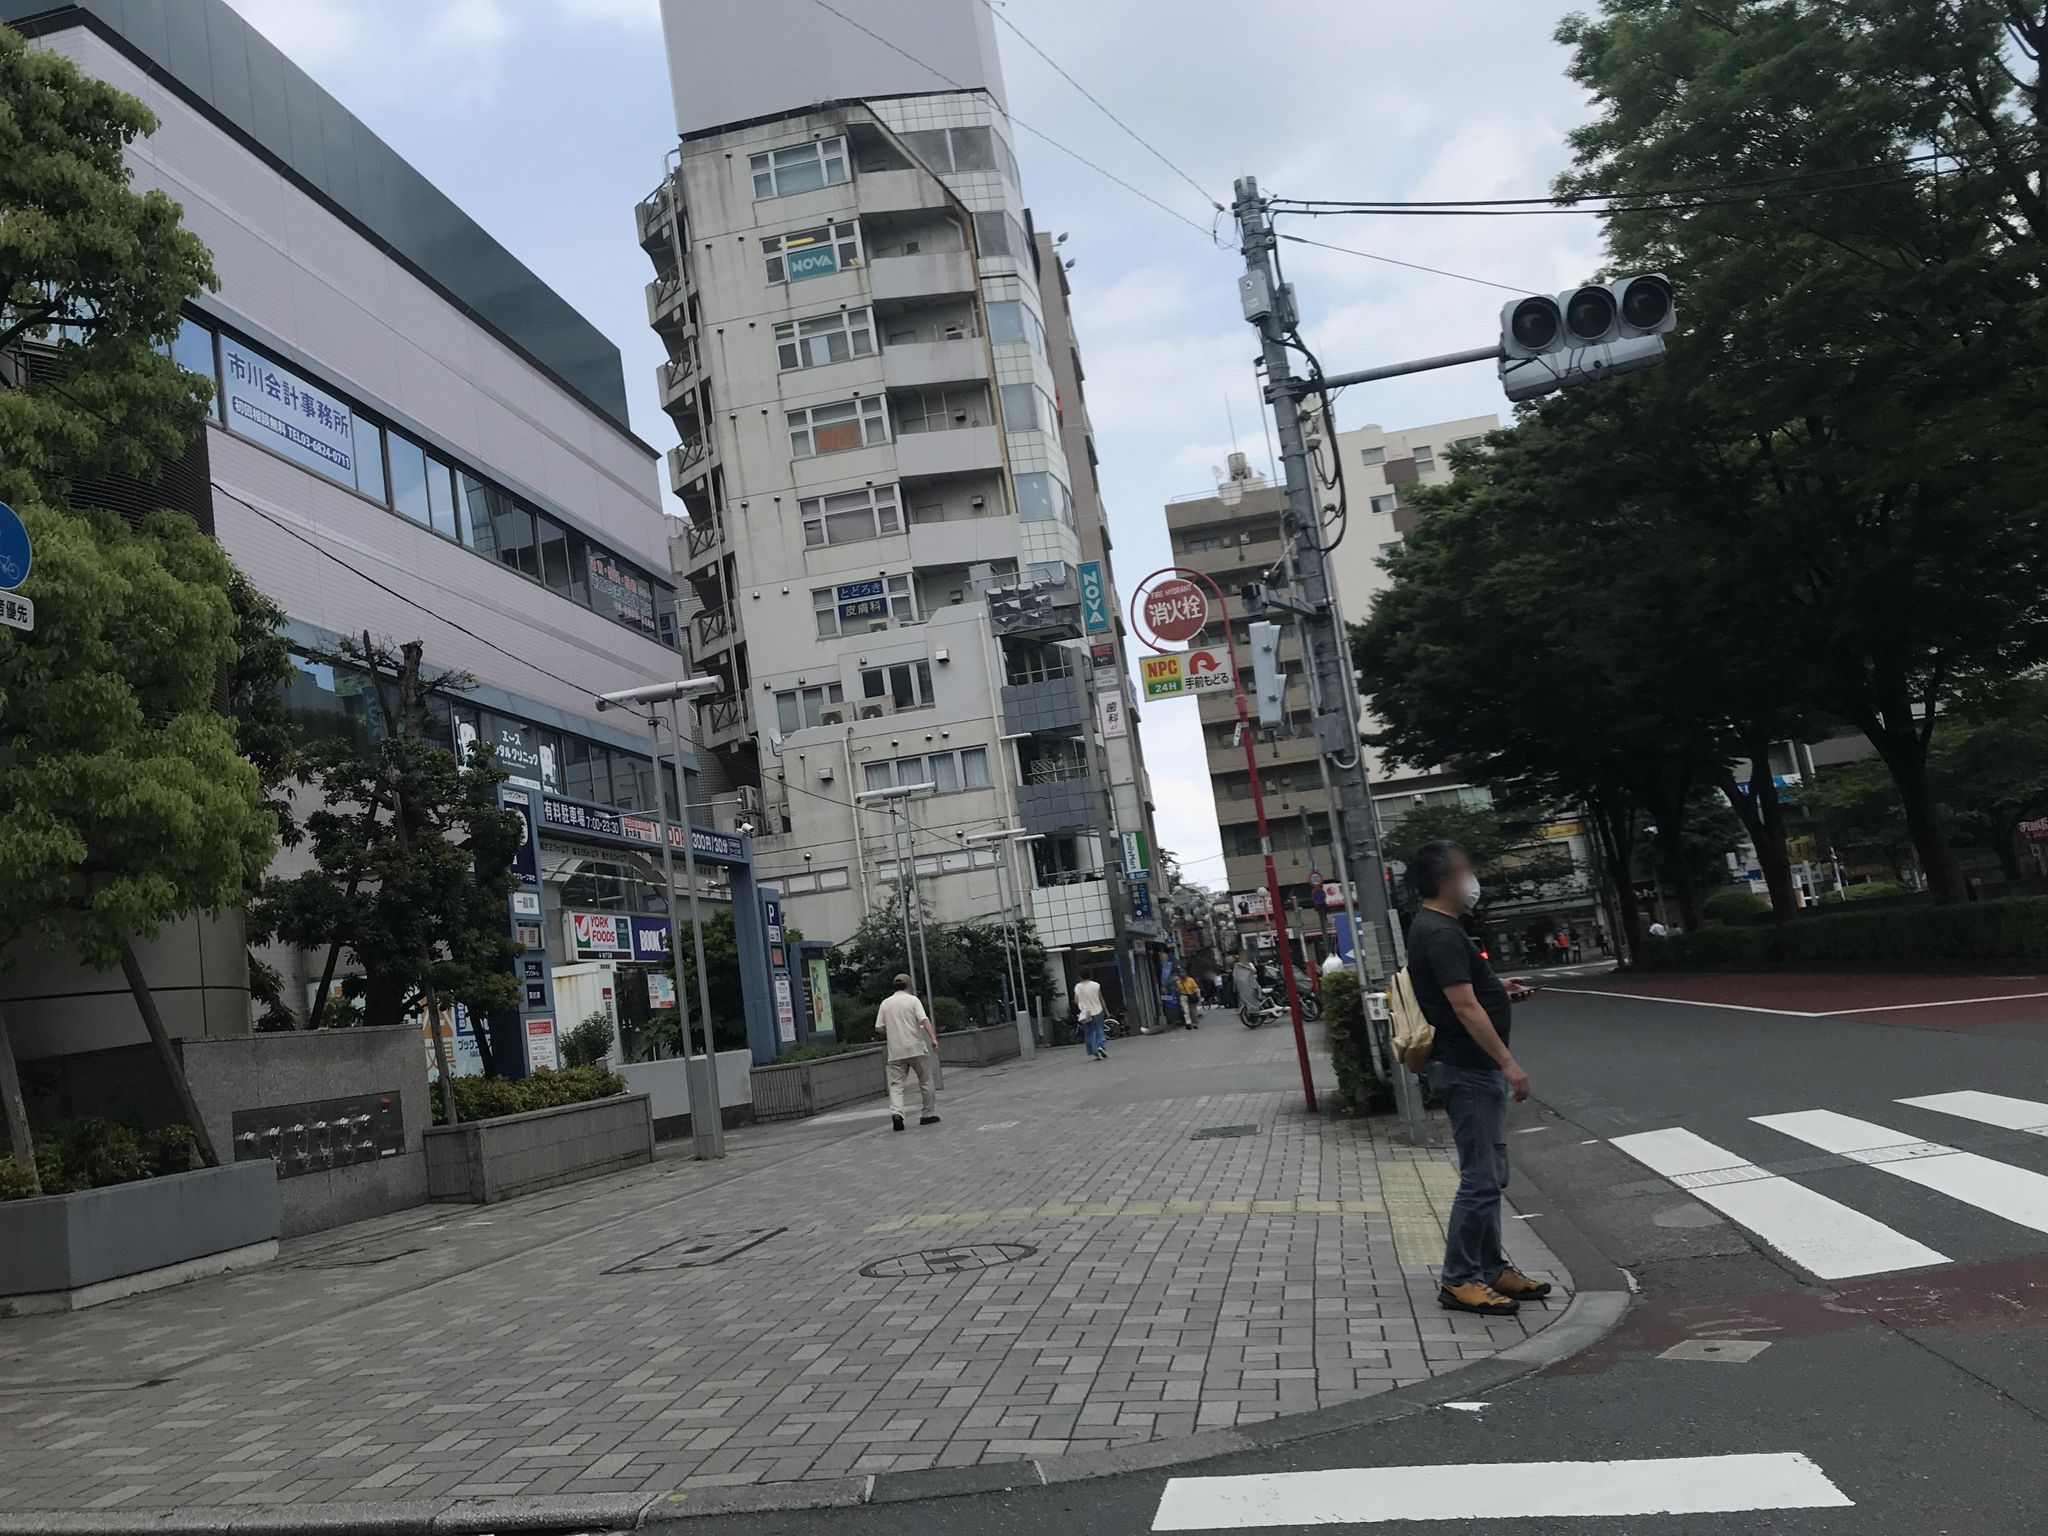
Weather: cloudy
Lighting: day
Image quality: good
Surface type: walking surface
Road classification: tertiary
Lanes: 2.0
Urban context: urban centre
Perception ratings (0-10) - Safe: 6.5, Lively: 9.45, Beautiful: 6.69, Boring: 3.22, Depressing: 6.11, Wealthy: 6.03